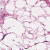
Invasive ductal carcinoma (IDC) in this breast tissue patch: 0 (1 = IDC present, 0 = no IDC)